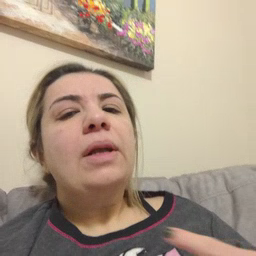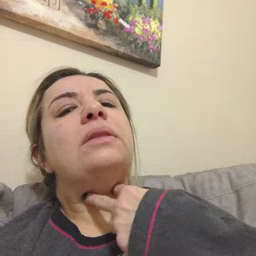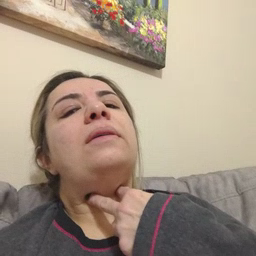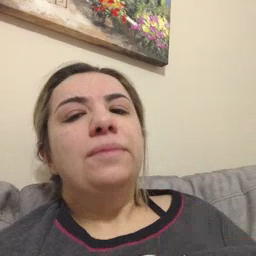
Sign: stuck